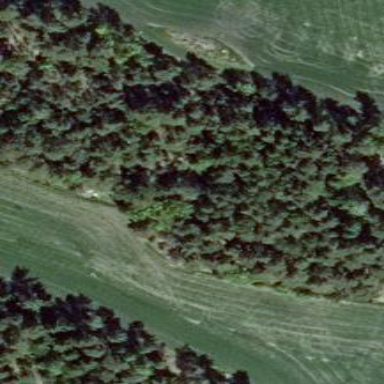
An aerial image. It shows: Serene woodland landscape.